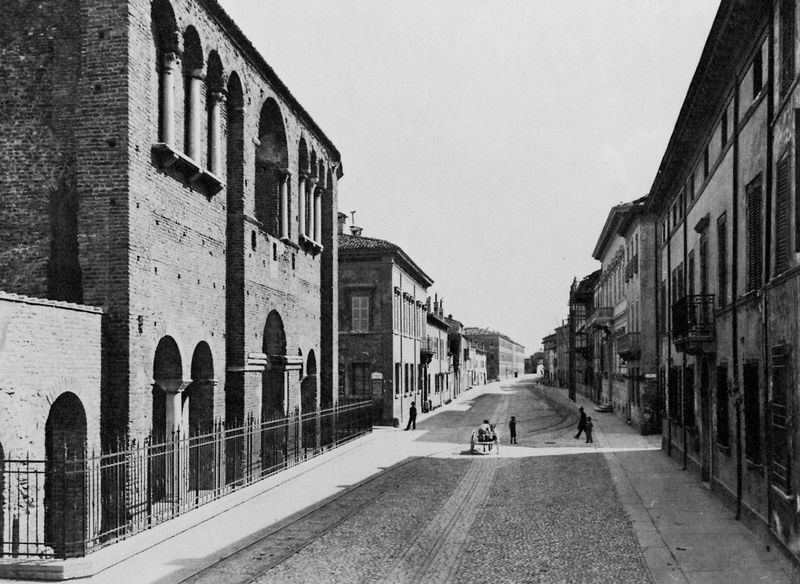
Titel: Der Corso Garibaldi in Ravenna
Künstler: Gebrüder Alinari
Schlagwörter: himmel, mann, schatten, weiß, menschen, stadt, fenster, grau, licht, schwarz, strasse, säulen, gebäude, haus, zaun, architektur, steine, häuser, gitter, kirche, sonne, fensterläden, karren, kinder, balkon, bogen, fassade, fassaden, passanten, perspektive, pflaster, straßenflucht, dächer, mauer, läden, figuren, karre, spielen, geländer, tor, foto, fotografie, photographie, bögen, spiel, eingang, eisen, bürgersteig, mauerwerk, schwarzweiß, arkaden, kapitelle, photo, portal, sims, gleise, schienen, spiele, konsolen, aufnahme, austritt, nischen, mietshäuser, first, fronten, seitenstraße, nebenstraße